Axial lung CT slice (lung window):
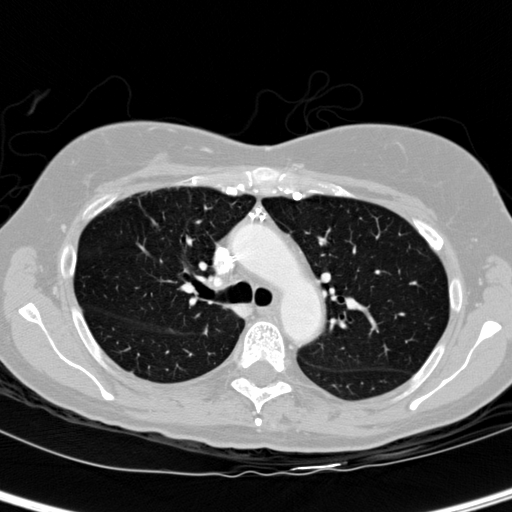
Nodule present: no